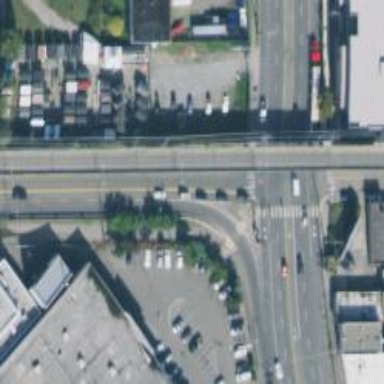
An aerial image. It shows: Secondary road crossing viaduct.